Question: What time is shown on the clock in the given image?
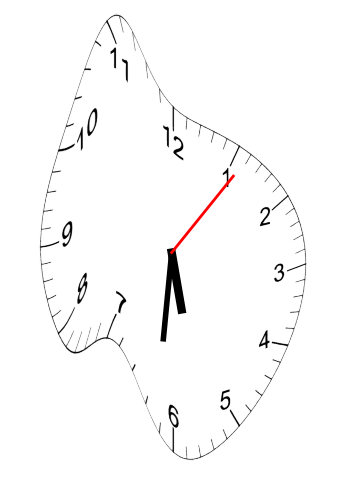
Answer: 05:31:06